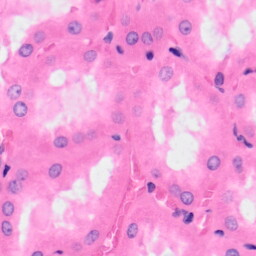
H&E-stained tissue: Kidney